RGB frame:
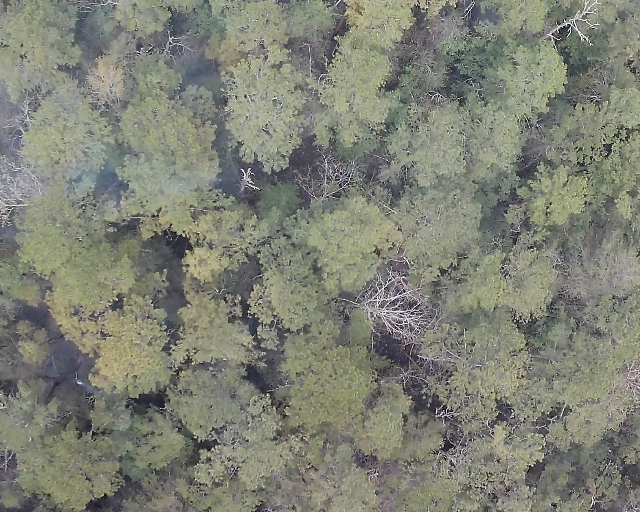
Thermal frame:
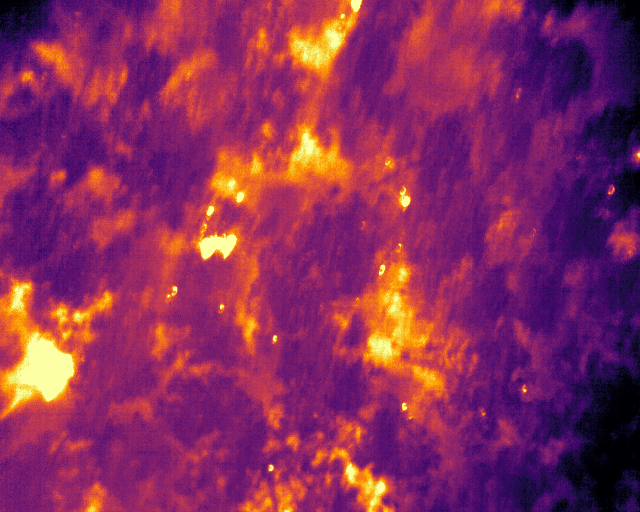
Captured: 2026-02-26 03:07:22
Pixels at or above 80 °C: 192 (fraction of frame: 0.0005859)